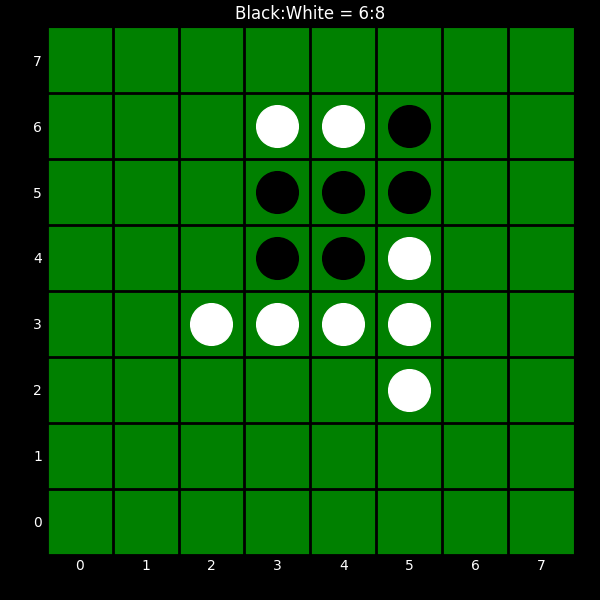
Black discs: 6
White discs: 8